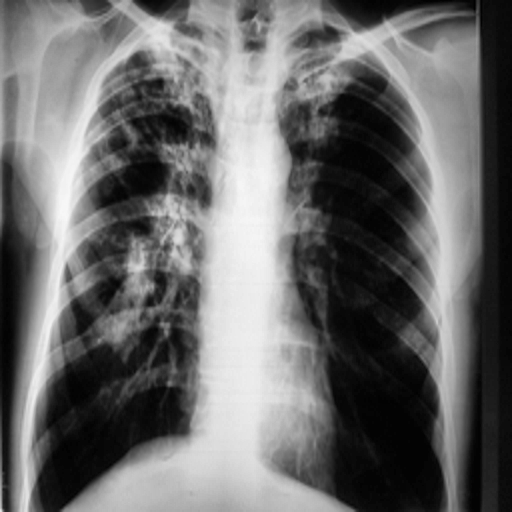
Finding: TUBERCULOSIS